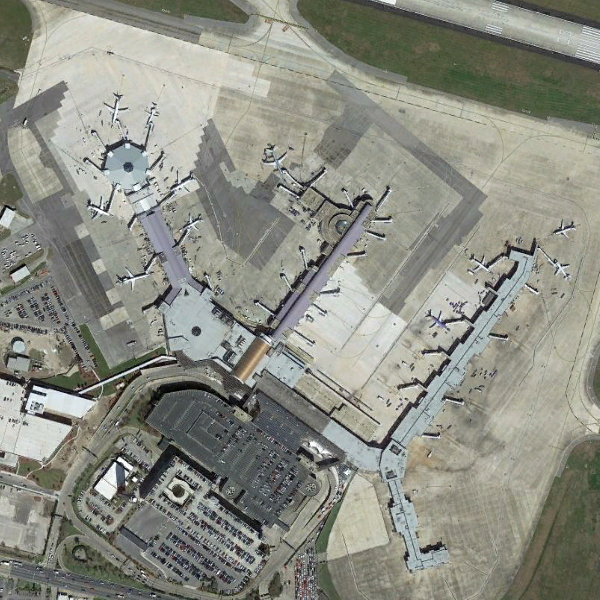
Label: Airport